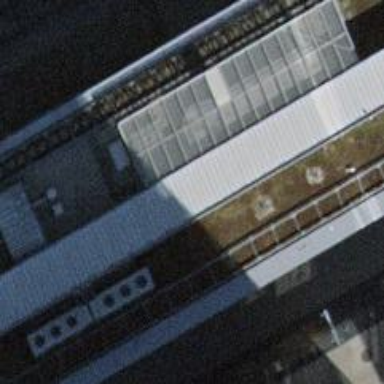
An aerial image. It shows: Building with flat roof.